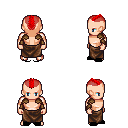
a pixel art fantasy rpg character, male body template, human, light skin, leather shoulder armor, robe skirt, red short mohawk hairstyle, leather bracers, black slippers, four views (front, back, left, right), 2x2 character sprite sheet, small pixel art, hard edges, no anti-aliasing